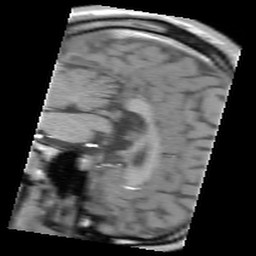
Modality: FLASH
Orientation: sagittal
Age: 21
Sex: male
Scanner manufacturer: siemens
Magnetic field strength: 3 T
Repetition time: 0.245 s
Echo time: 0.0026 s